Question: It seems that i can either run all 'jUnit' tests or all 'TestNG' tests in my case
Is it possible to create a single test which will cover both 'jUnit' and 'testNG'?

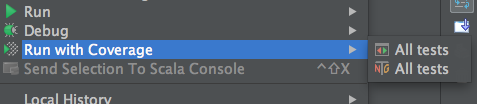
Answer: From IDEA this is impossible. I suggest that you run your tests with Maven or similar and execute them both. You can also view test coverage with Emma, even mixed, I think.